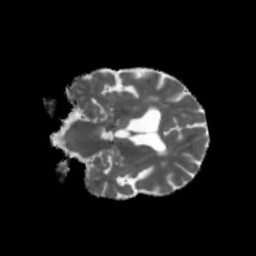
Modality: MD
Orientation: coronal
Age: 43
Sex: male
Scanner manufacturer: siemens
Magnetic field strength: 3 T
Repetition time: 5.47 s
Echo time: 0.0854 s